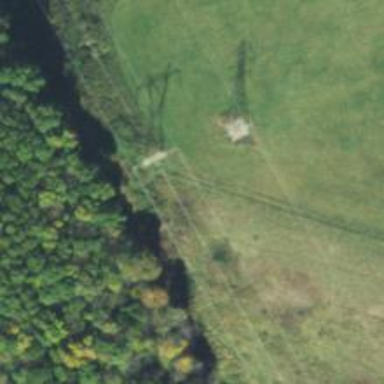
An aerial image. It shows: Lattice structure tower used for power transmission.